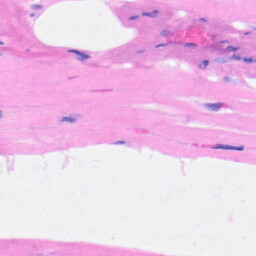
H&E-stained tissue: Heart